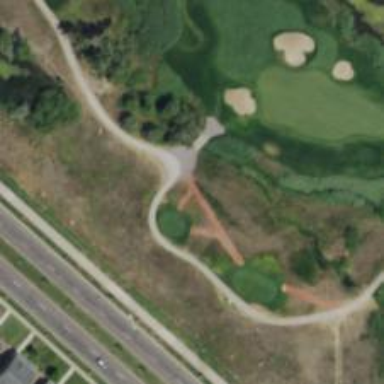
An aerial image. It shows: Path used for both walking and golf.